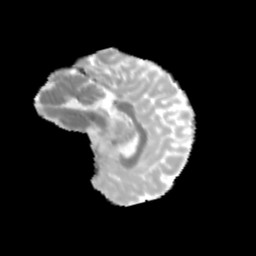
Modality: MD
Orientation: sagittal
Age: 11
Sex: female
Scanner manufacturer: siemens
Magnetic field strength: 3 T
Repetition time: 3.8 s
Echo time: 0.07 s